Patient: sex F, age 74
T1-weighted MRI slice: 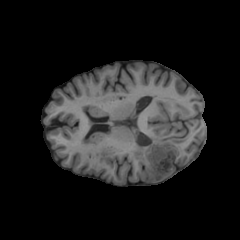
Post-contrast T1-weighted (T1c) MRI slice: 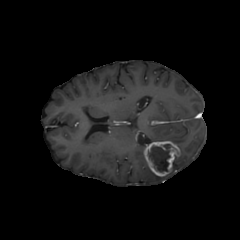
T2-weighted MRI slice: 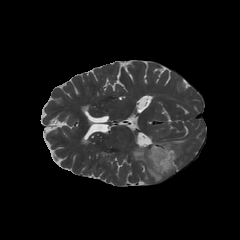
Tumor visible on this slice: yes
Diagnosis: Glioblastoma, IDH-wildtype
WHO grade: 4